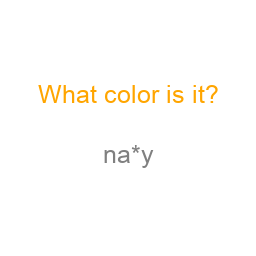
Color: gray
Color name shown: navy
Background color: white
Question text color: orange